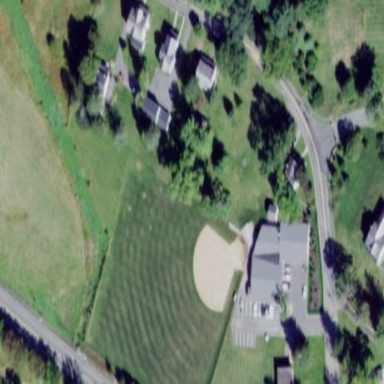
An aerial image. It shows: Baseball pitch for leisure land.